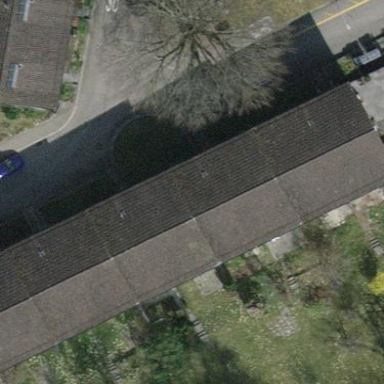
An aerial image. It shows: Gabled roof on building that houses apartments.